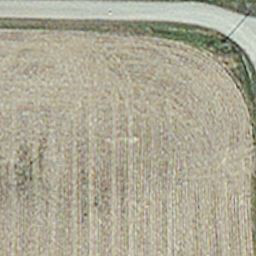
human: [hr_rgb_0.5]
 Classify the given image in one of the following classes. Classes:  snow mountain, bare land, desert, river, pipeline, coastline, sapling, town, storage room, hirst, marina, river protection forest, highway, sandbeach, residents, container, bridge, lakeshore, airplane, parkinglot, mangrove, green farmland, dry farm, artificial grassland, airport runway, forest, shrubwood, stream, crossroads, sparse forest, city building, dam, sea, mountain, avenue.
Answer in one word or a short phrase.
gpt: dry farm